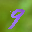
Label: 9